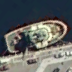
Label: civil